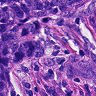
Metastatic tissue present: yes